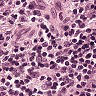
Metastatic tissue present: no